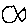
Label: fish